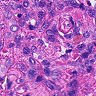
Metastatic tissue present: no